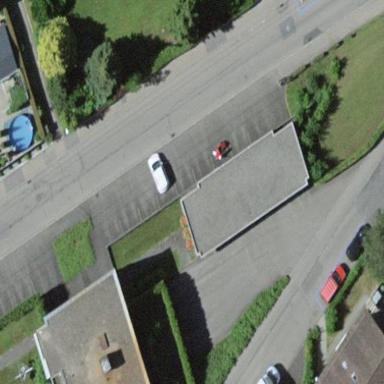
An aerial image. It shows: Garage building.